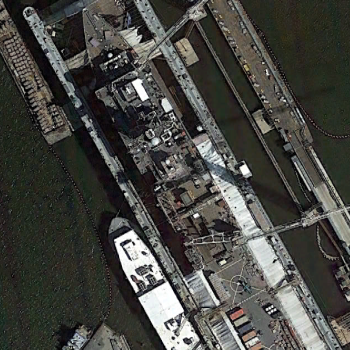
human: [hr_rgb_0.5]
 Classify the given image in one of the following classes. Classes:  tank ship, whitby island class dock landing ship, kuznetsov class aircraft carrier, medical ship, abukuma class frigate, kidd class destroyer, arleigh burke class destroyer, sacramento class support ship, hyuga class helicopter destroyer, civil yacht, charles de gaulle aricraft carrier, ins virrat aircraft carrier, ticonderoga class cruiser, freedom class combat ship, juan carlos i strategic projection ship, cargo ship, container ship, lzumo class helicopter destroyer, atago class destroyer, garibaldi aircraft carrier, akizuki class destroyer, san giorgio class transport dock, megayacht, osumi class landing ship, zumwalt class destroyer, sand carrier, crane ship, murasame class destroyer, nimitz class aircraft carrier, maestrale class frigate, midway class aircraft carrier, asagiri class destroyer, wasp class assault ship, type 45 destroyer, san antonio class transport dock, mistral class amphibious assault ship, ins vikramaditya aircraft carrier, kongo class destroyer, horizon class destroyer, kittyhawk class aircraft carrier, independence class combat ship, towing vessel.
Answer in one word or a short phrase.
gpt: Whitby Island class dock landing ship